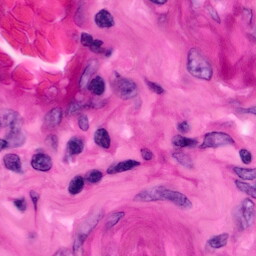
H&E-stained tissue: Pancreatic